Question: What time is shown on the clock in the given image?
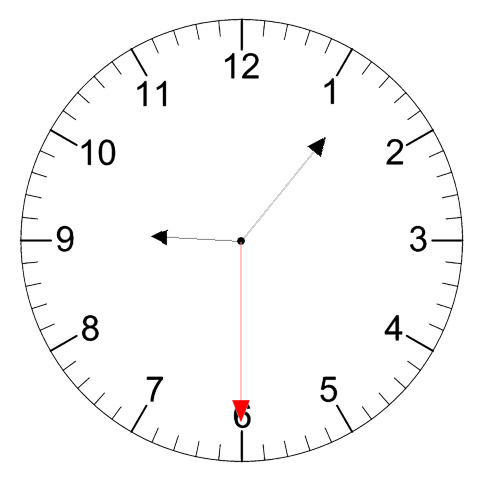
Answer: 09:06:30